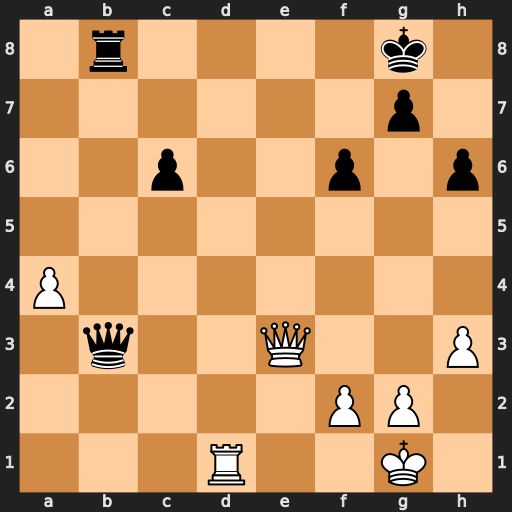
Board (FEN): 1r4k1/6p1/2p2p1p/8/P7/1q2Q2P/5PP1/3R2K1
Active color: w
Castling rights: -
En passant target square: -
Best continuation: Rd8+ Rxd8 Qxb3+